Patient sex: M
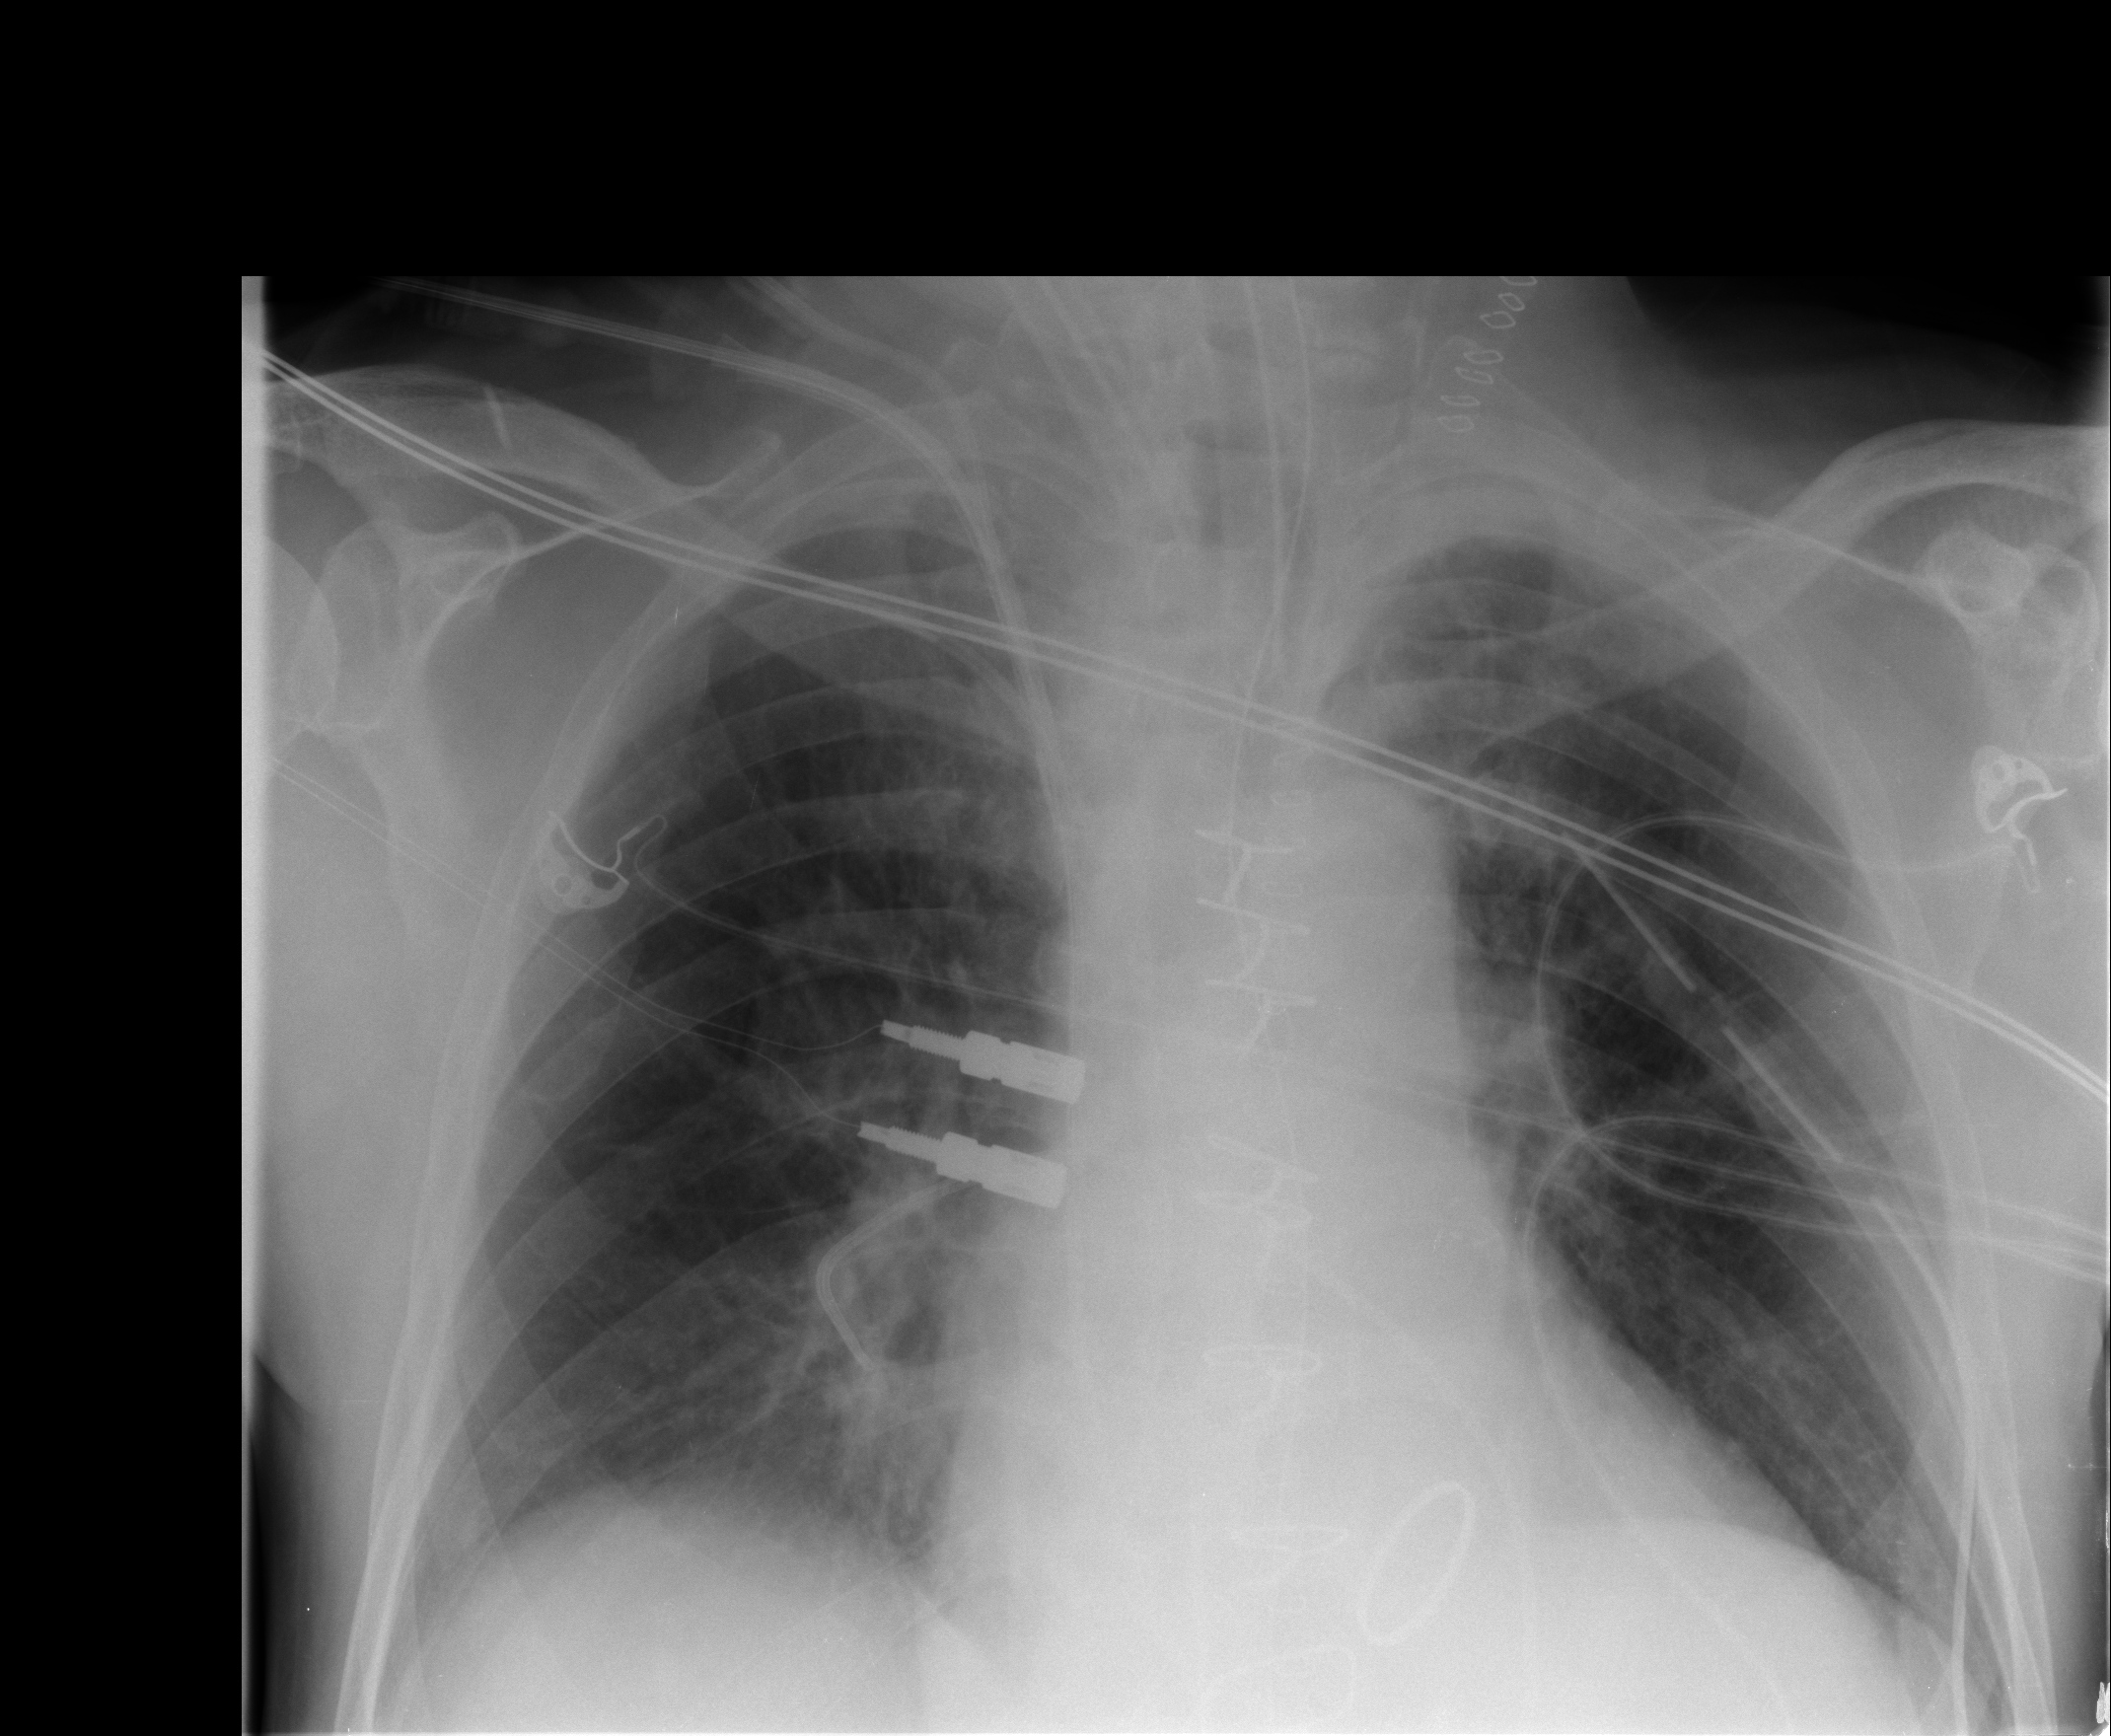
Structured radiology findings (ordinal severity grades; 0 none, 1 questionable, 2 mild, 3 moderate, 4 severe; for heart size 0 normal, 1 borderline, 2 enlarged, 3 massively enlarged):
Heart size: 2
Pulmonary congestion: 2
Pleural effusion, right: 0
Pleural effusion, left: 0
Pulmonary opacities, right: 0
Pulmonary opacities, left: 0
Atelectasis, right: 0
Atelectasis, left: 0